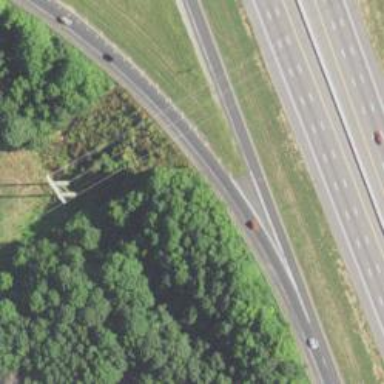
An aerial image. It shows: Asphalt motorway link.